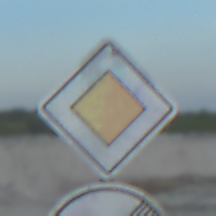
Verkehrszeichen: Vorfahrtsstrasse
Zusatzzeichen unten: EndeGeschwindigkeit90
Umgebung: Outdoor, Beach
Tageszeit: SunriseSunset
Wetter: PartlyCloudy
Licht: Natural
Jahreszeit: NotSpecified
Kontrast: LowContrast